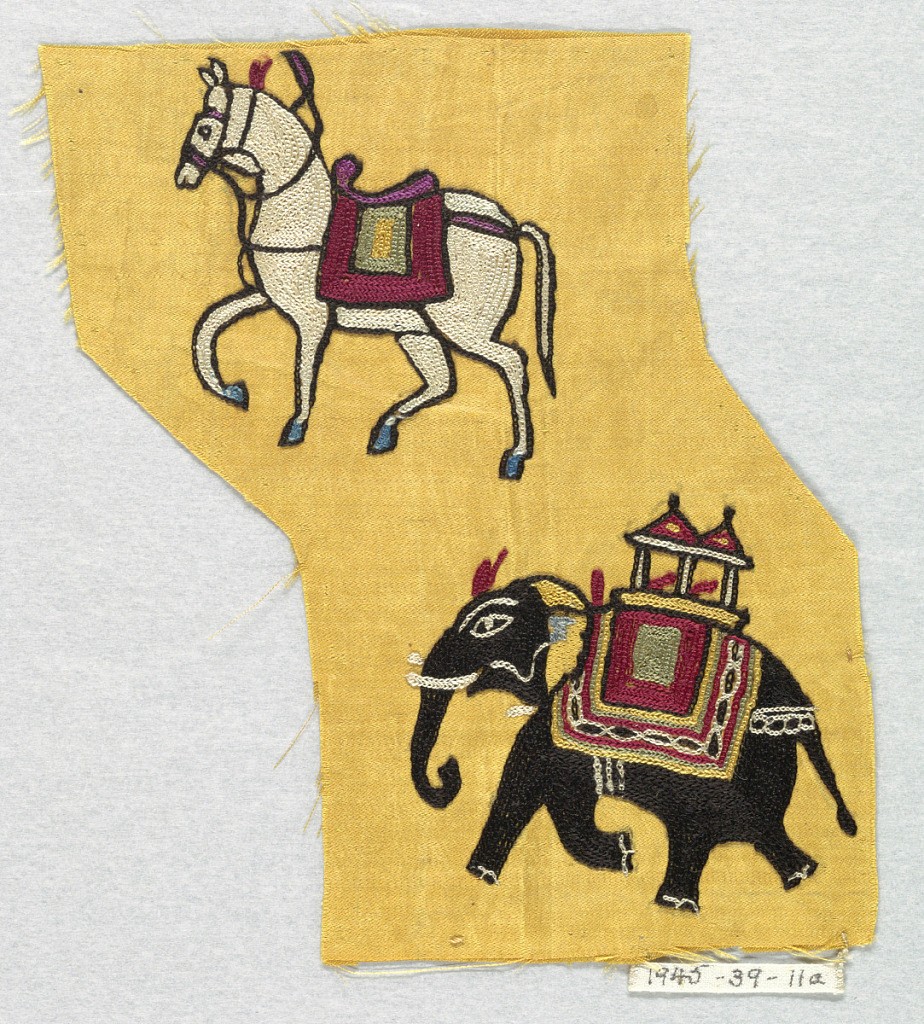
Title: Fragment
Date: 19th century
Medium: silk Technique: chain stitch embroidery on satin weave
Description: Yellow satin embroidered in chain stitch with a design of a white horse and a black elephant.